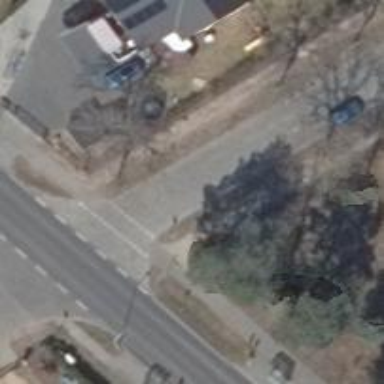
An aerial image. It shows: Asphalt footway with uncontrolled crossing.